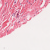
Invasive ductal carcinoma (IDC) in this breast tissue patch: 0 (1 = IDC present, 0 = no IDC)